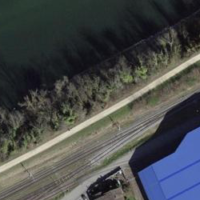
EUNIS habitat code: 57
Species observed at this site:
Vanessa atalanta